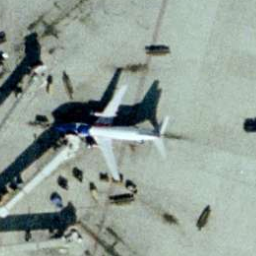
Label: airplane